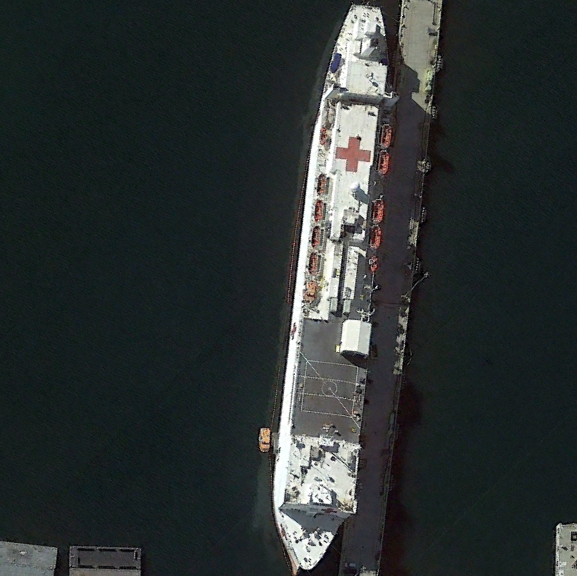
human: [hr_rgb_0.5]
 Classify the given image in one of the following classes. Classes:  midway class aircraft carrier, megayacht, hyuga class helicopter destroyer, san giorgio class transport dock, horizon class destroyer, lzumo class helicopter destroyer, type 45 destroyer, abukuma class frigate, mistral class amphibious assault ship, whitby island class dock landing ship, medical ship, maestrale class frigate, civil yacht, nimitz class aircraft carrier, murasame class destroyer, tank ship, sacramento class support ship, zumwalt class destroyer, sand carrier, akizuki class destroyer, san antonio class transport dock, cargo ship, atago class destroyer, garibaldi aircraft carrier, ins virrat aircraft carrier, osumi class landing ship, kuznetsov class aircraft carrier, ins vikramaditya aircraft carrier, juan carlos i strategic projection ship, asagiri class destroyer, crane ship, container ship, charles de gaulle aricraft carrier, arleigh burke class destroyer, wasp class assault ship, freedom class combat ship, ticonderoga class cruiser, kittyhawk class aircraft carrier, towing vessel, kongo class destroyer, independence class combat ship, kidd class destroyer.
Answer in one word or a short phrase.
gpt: Medical ship